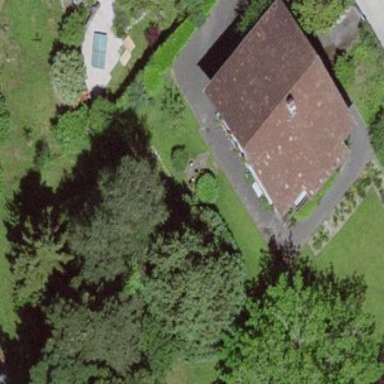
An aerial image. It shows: Residential building.